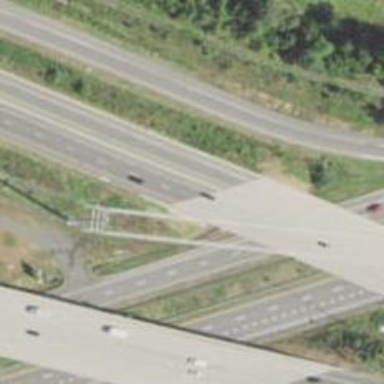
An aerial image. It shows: Motorway link bridge.